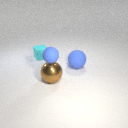
small cyan rubber cube to the left of large blue rubber sphere